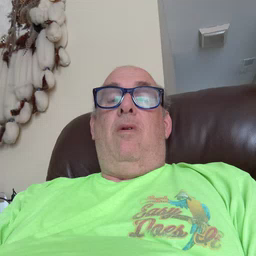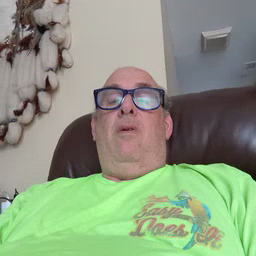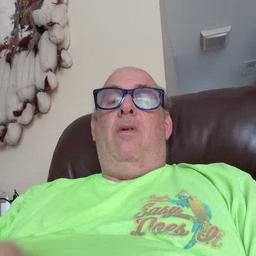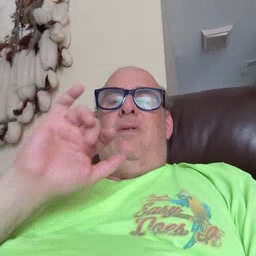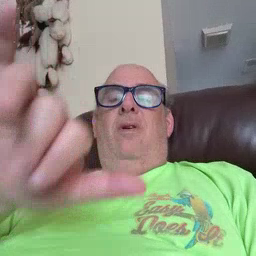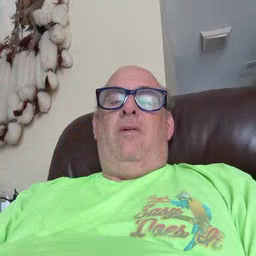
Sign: stay